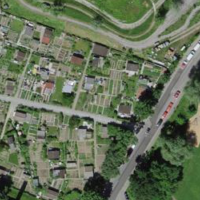
EUNIS habitat code: 53
Species observed at this site:
Senecio vulgaris